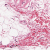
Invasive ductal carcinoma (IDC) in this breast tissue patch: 0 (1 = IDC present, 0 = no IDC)